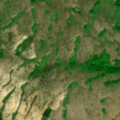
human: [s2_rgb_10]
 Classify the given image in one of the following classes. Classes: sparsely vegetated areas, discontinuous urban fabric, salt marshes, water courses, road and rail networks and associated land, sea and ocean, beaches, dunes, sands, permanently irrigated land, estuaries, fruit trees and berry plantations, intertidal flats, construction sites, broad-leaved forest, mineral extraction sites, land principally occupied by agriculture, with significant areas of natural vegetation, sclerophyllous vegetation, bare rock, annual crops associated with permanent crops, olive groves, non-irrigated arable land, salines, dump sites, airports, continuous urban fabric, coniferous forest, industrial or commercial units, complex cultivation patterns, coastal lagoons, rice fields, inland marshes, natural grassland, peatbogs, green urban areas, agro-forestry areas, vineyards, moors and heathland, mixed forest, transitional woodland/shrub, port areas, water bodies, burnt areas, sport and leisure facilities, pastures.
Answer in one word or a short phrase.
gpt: broad-leaved forest, natural grassland, transitional woodland/shrub